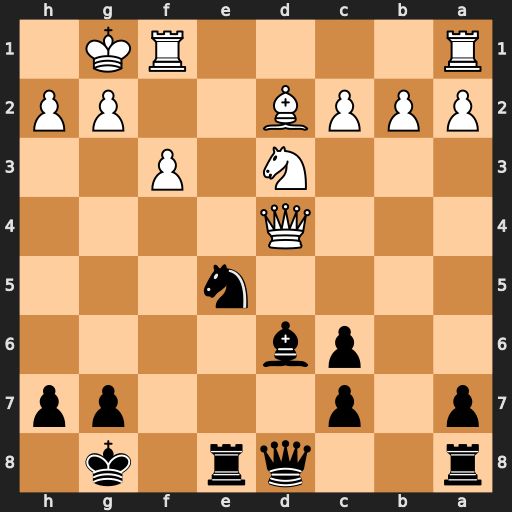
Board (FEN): r2qr1k1/p1p3pp/2pb4/4n3/3Q4/3N1P2/PPPB2PP/R4RK1
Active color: b
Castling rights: -
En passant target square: -
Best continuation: Nxf3+ Rxf3 Bxh2+ Kxh2 Qxd4